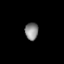
Tissue: lung
Cell type: Epithelial cells
Senescence score: 0.6445
Nuclear area (px): 226
Mean DAPI intensity: 136.681